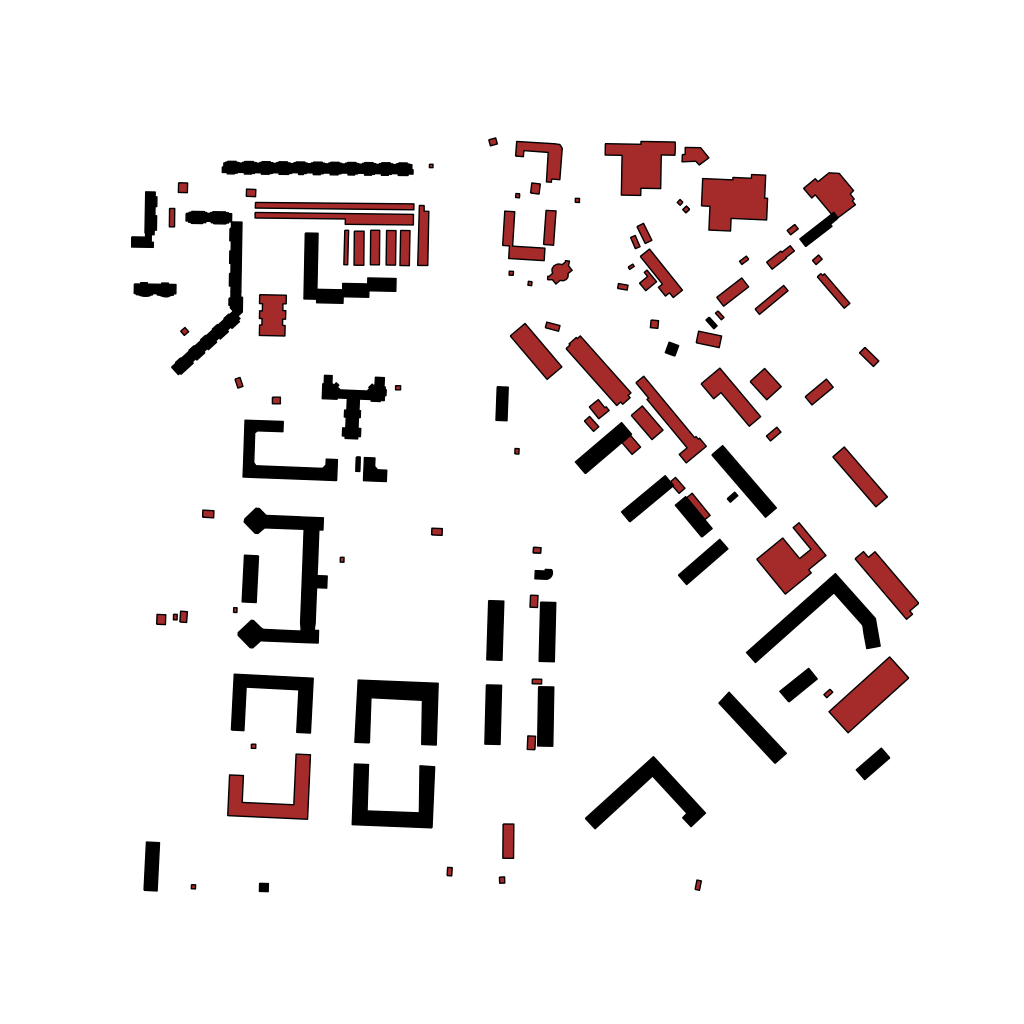
Tags: overhead vector_map, business, industrial, recreation, residential, special, modern, high_rise, individual_rise, low_rise, medium_rise, density_1, Building, Facility, 1.0 km²